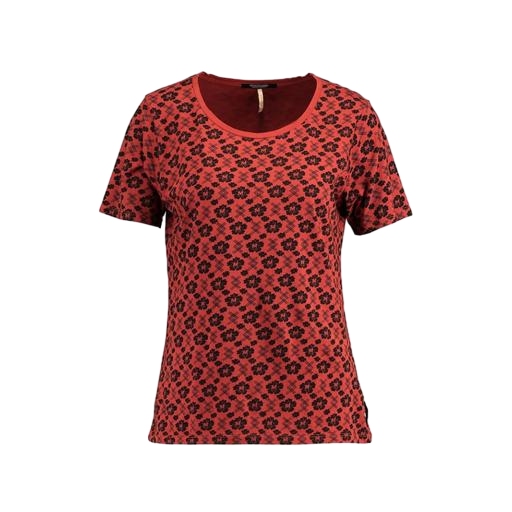
red printed t-shirt only macy, red plus size printed t-shirt only macy, red patterned tee, white background